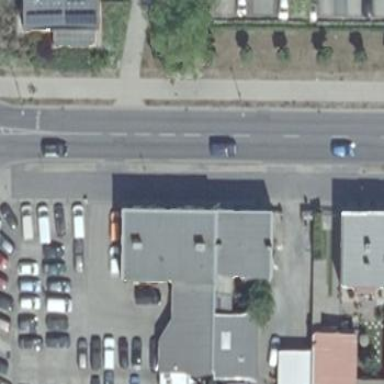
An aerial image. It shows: Parking area with paving stones.